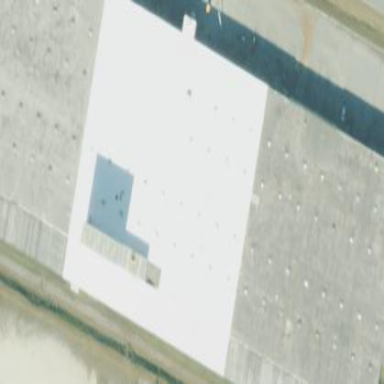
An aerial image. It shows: Industrial building.